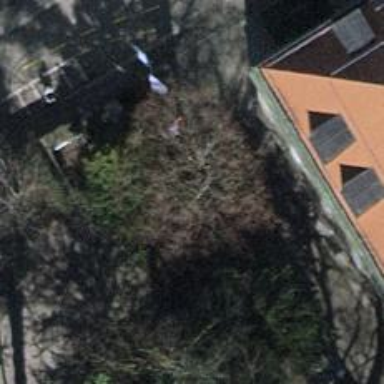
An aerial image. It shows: Bicycle parking area.